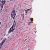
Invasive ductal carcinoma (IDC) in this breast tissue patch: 1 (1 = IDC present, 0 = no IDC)